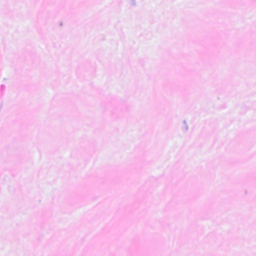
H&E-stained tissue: Breast